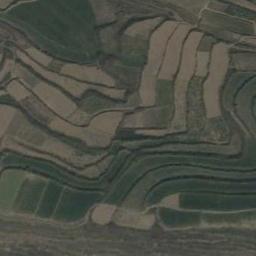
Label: terrace